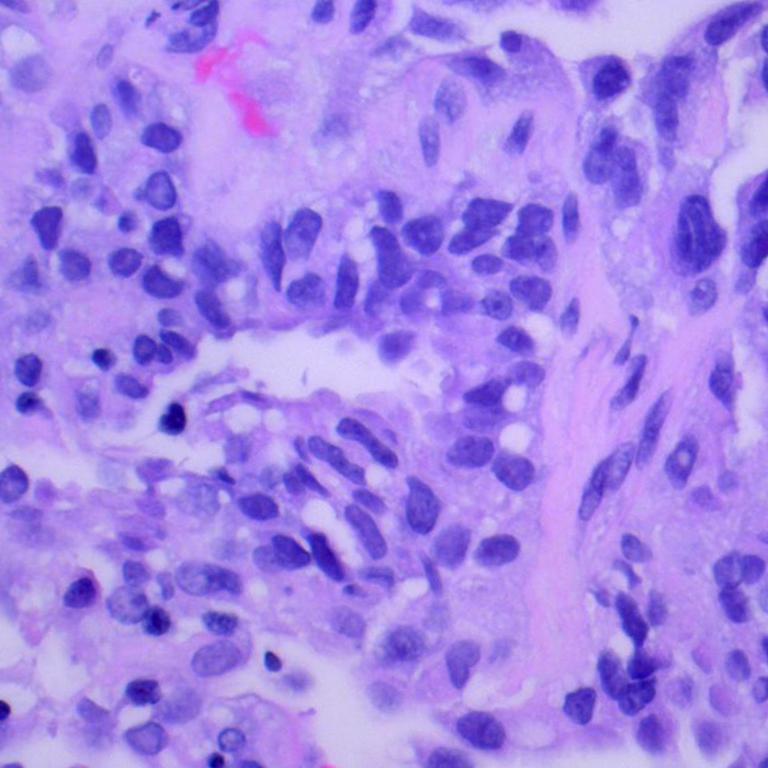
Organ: lung
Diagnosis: adenocarcinomas